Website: bh-photo
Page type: customer-info-address
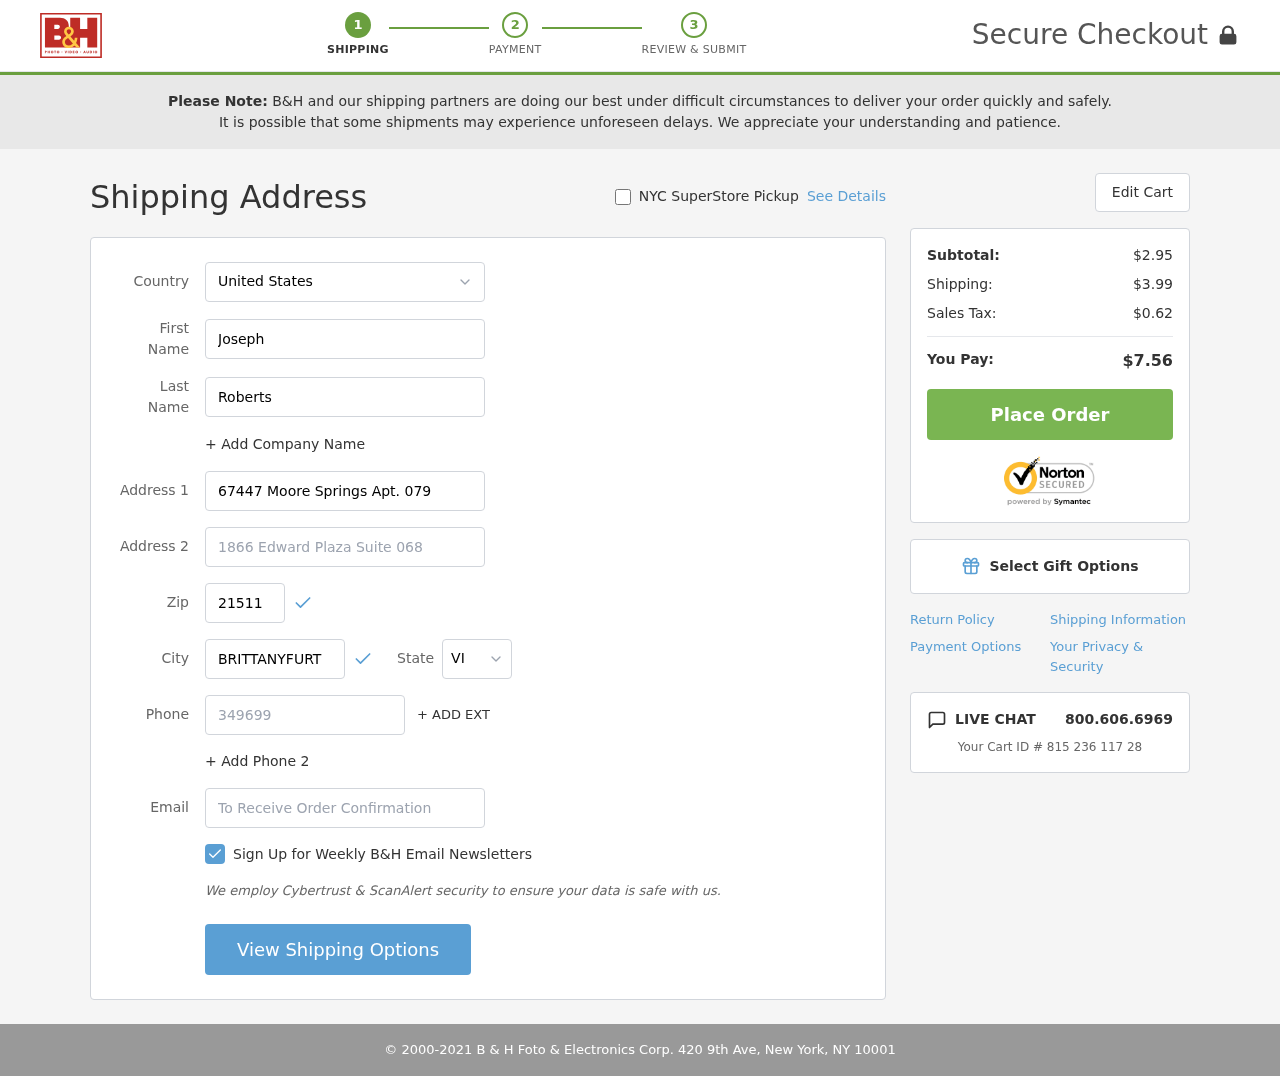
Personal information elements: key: PII_CITY
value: Brittanyfurt
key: PII_COUNTRY
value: United States
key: PII_EMAIL
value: joseph.roberts@yahoo.com
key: PII_FIRSTNAME
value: Joseph
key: PII_LASTNAME
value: Roberts
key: PII_PHONE
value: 3496994215
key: PII_POSTCODE
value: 21511
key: PII_STATE_ABBR
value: VI
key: PII_STREET
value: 67447 Moore Springs Apt. 079
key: PII_STREET2
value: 1866 Edward Plaza Suite 068
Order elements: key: ORDER_SUBTOTAL
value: $2.95
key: ORDER_SHIPPING_COST
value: $3.99
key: ORDER_TAX
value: $0.62
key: ORDER_TOTAL
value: $7.56
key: ORDER_ID
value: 815 236 117 28